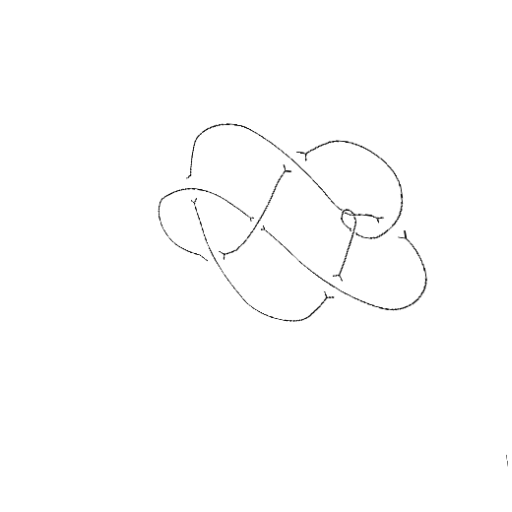
Crossing number: 9